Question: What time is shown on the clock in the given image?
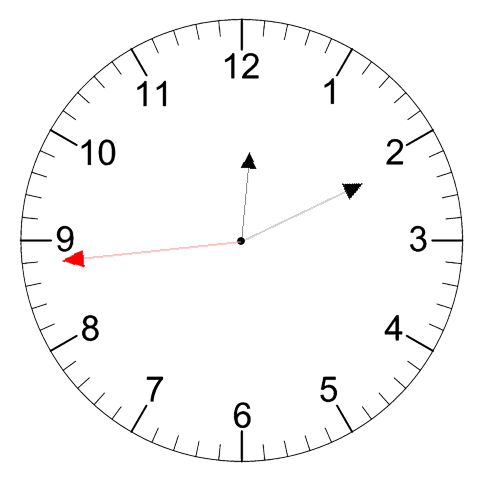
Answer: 12:10:44